Field crop: maize
Growth stage: 2
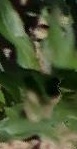
Species: maize